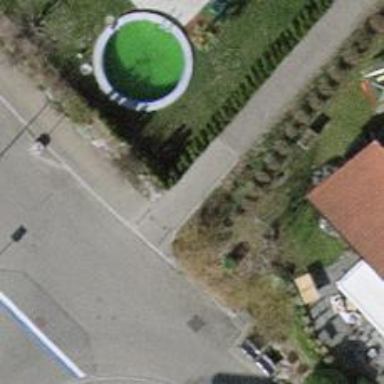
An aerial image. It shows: Bollard.